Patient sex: F
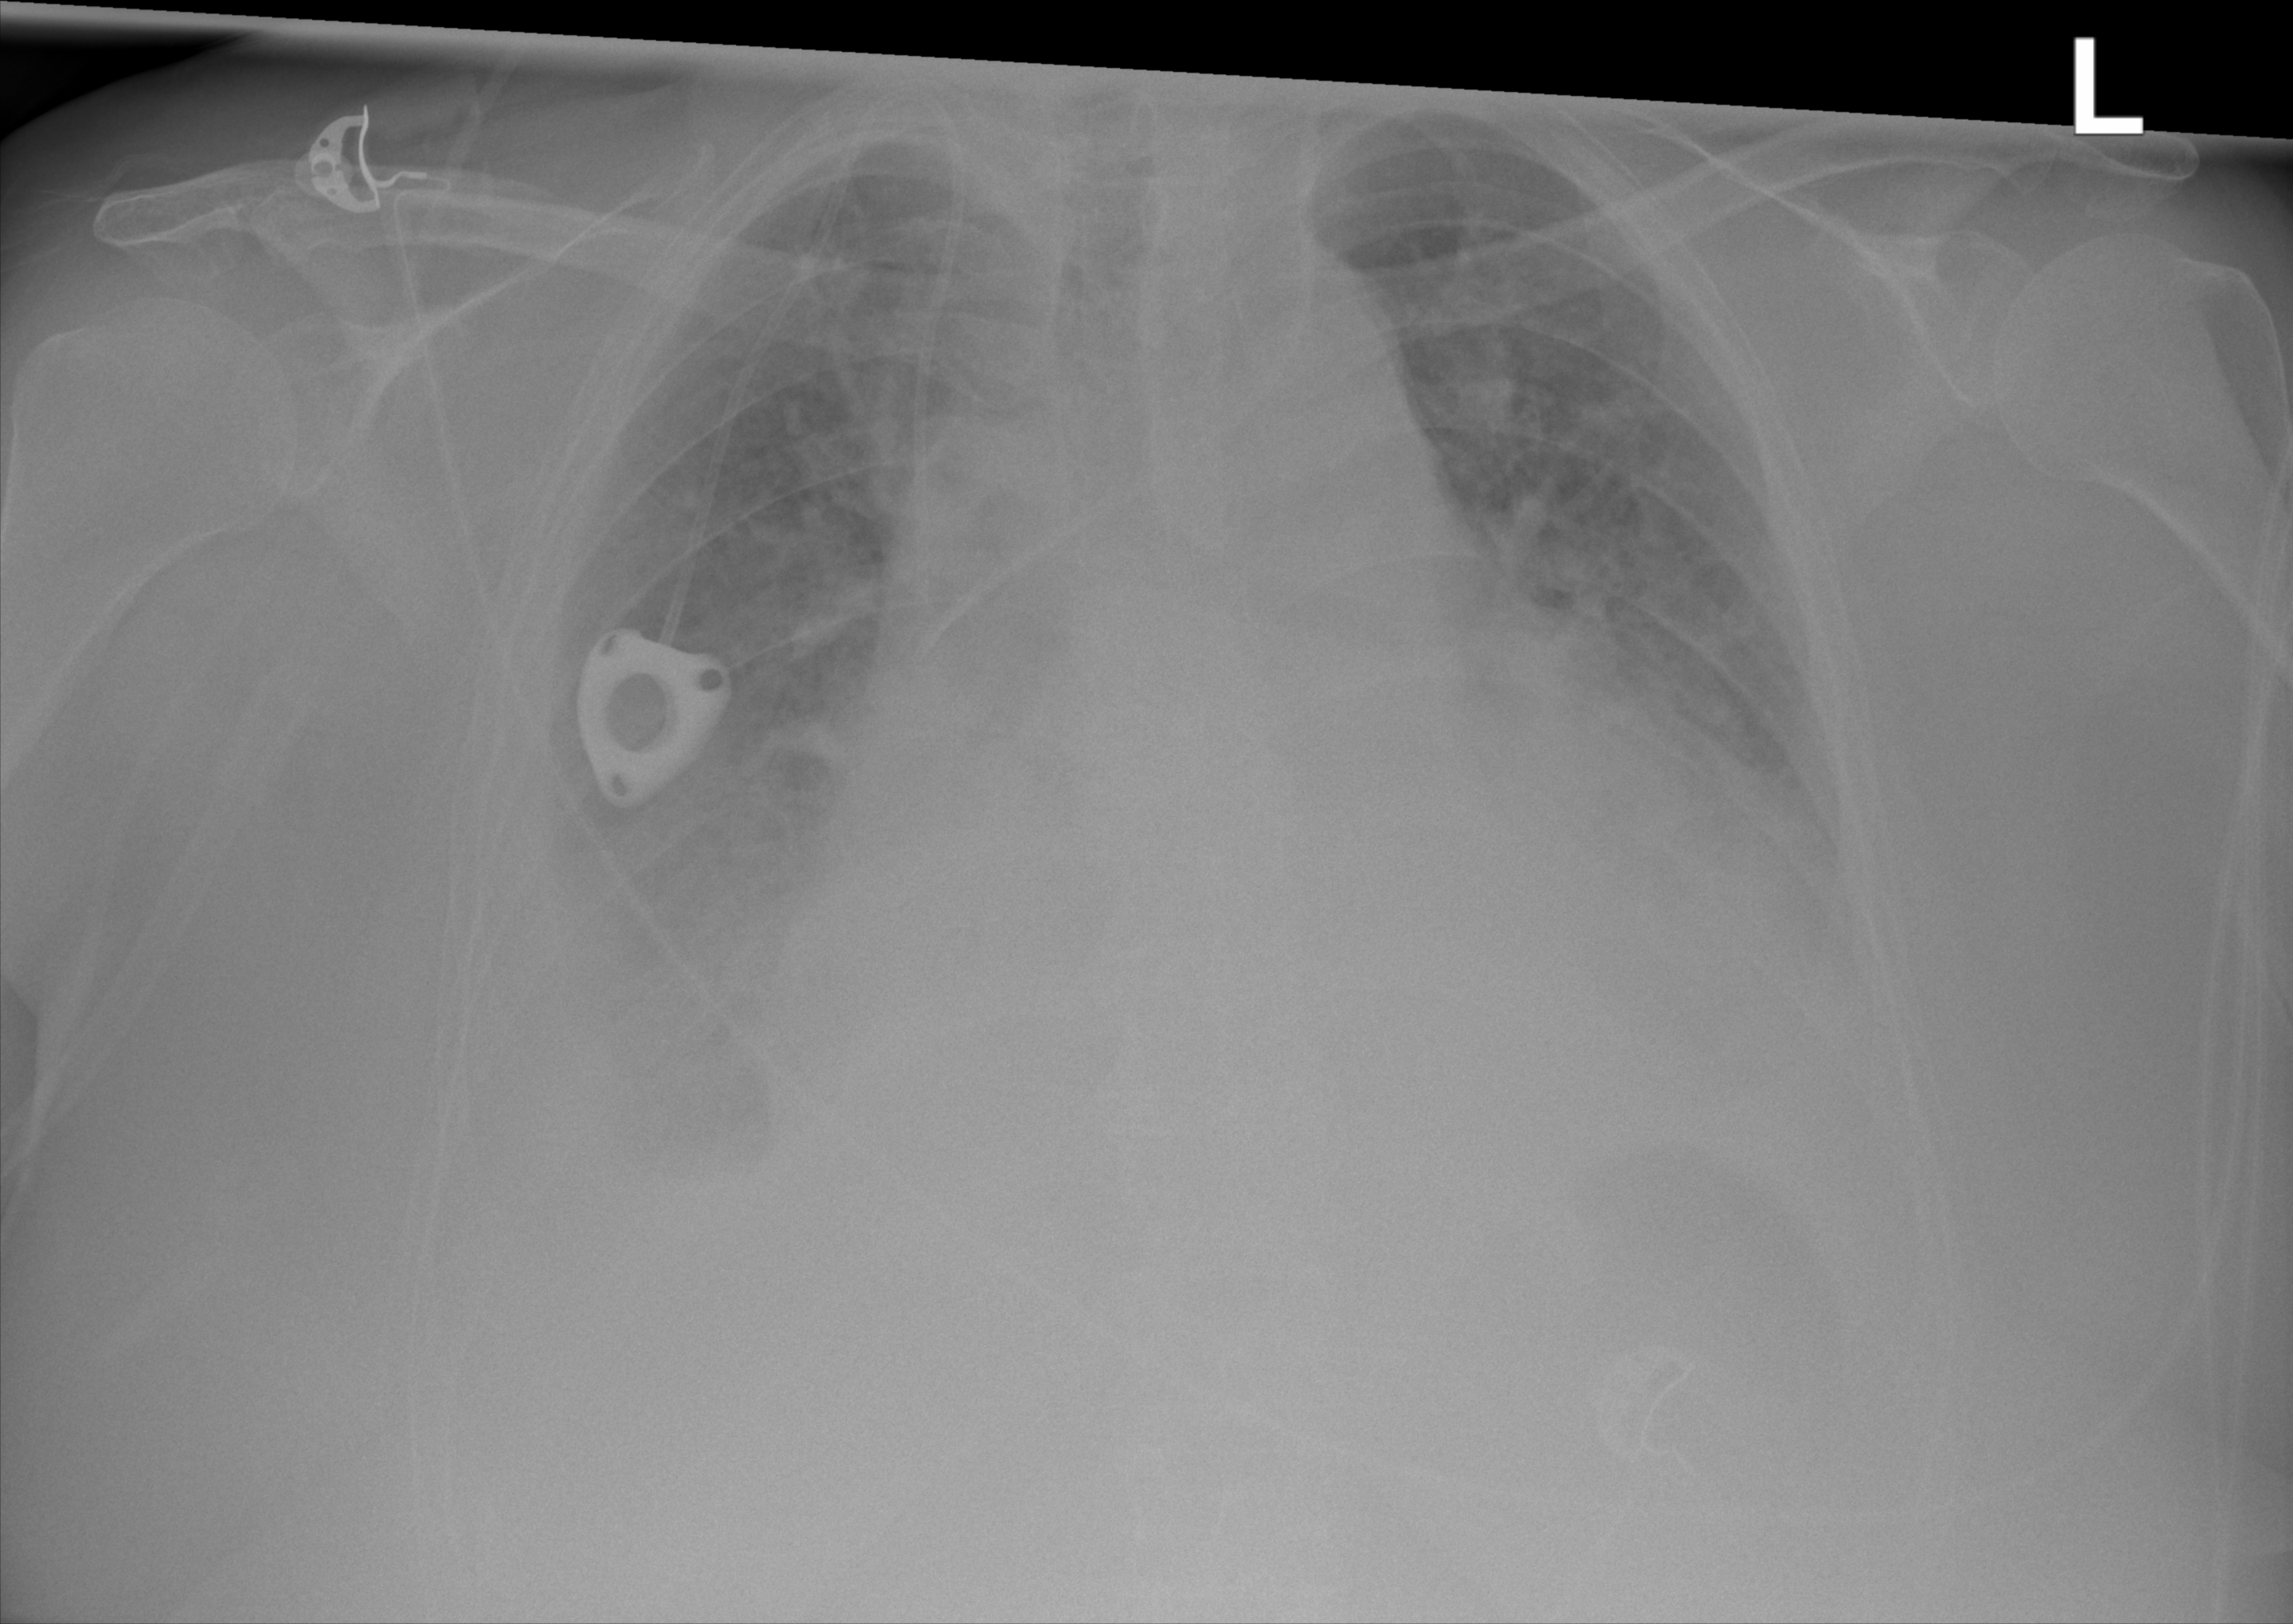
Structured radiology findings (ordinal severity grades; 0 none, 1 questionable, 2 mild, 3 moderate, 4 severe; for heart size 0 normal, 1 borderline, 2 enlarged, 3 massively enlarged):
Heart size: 2
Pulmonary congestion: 2
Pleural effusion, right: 3
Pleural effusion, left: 3
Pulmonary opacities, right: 2
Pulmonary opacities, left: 2
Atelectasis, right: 2
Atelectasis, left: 2